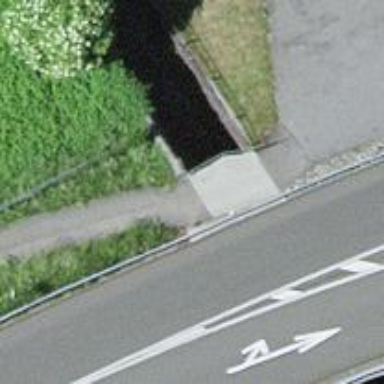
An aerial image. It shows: Unpaved footway.